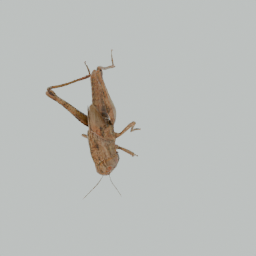
Label: animals